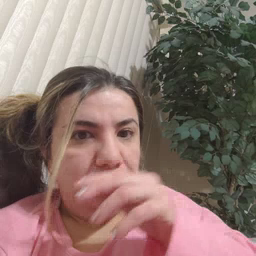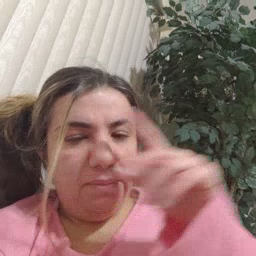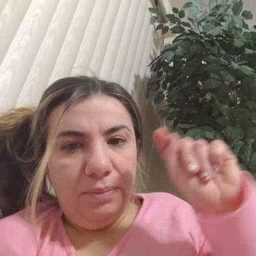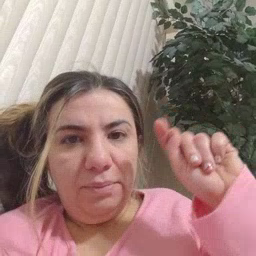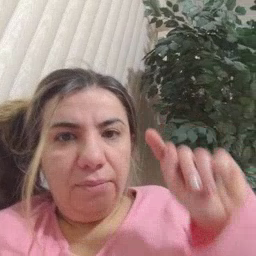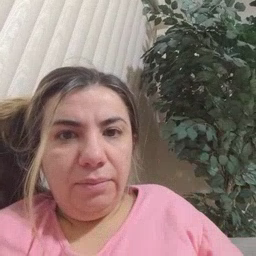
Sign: potty